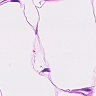
Metastatic tissue present: no